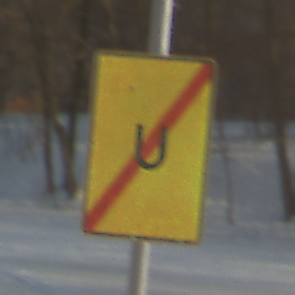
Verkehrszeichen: EndeUmleitung
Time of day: MorningAfternoon
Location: Outdoor (Suburban)
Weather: PartlyCloudy
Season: NotSpecified
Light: Natural